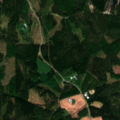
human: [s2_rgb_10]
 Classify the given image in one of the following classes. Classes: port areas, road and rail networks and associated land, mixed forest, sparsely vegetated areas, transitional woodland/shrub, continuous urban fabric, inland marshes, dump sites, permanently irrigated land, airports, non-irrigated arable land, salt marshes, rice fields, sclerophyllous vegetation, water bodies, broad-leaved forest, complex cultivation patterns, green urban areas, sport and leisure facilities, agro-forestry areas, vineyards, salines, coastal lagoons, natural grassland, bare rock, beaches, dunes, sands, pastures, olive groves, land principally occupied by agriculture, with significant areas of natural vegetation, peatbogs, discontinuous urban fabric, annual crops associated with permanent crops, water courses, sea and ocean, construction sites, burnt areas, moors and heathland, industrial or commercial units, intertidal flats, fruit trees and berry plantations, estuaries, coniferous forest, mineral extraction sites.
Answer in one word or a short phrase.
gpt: land principally occupied by agriculture, with significant areas of natural vegetation, coniferous forest, mixed forest